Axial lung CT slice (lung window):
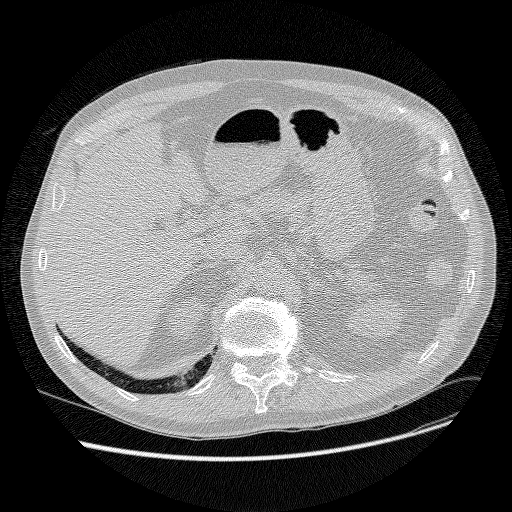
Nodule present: no